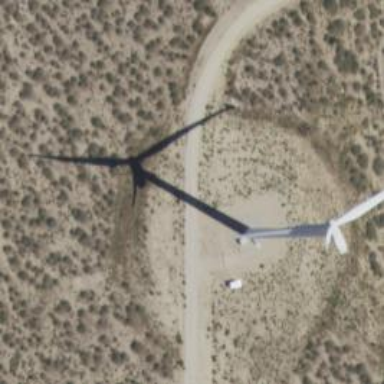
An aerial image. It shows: Wind turbine generator that utilizes wind as its source for generating electricity. It is of the horizontal axis type.